What has changed from the first image to the second?
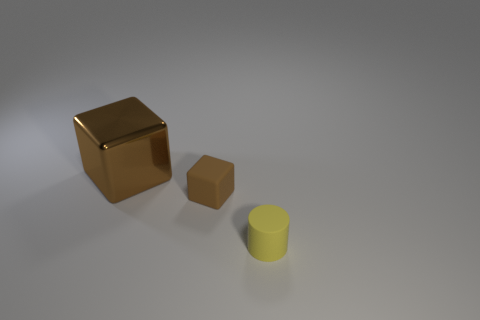
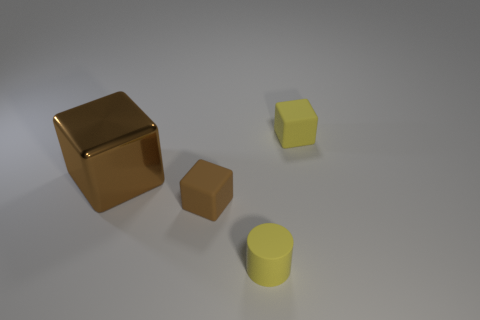
the tiny yellow cube has appeared
the yellow rubber block has been added
the small yellow matte block that is behind the brown shiny block has appeared
the yellow block has been added
the tiny yellow rubber cube that is behind the big metallic block has appeared
the small yellow matte cube that is behind the small brown matte object has been newly placed
the tiny yellow rubber block behind the big block has appeared